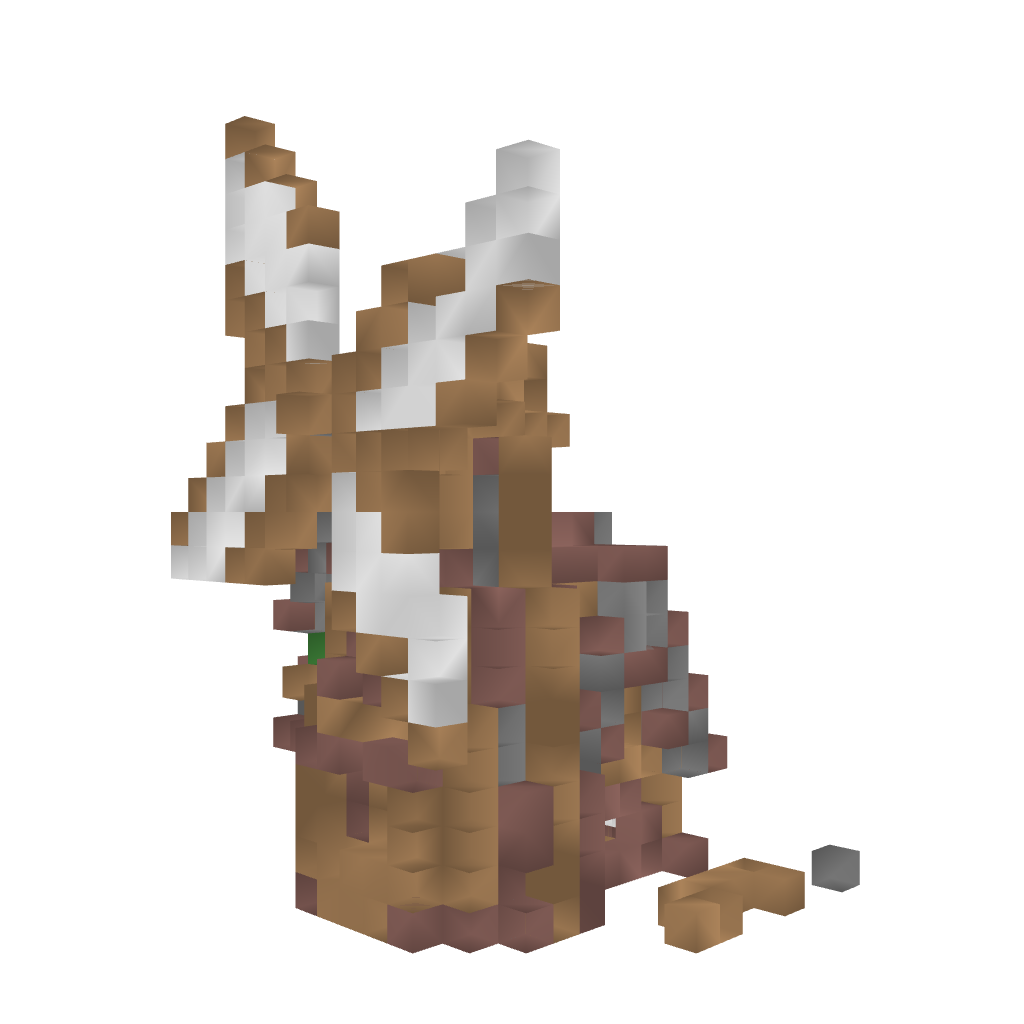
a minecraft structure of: Estate bad low quality